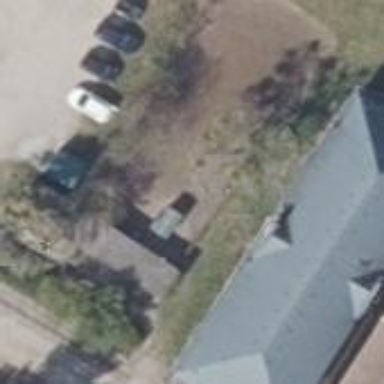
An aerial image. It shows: Detached building with mansard roof.